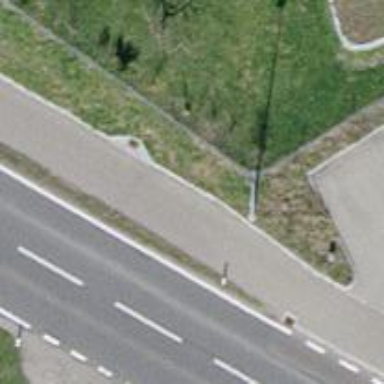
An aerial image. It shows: Asphalt cycleway.